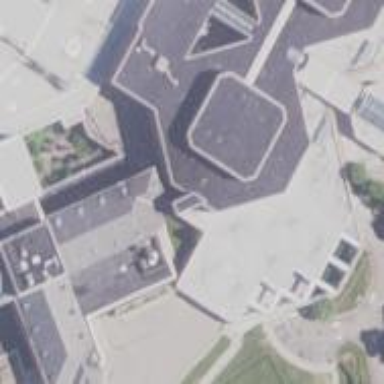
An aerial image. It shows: Hospital building.